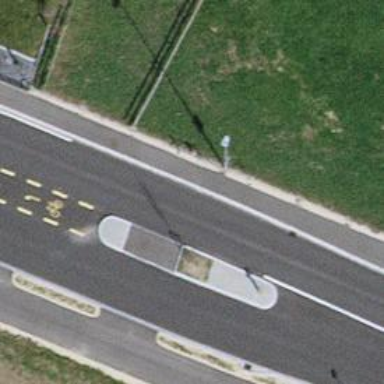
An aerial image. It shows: Unmarked crossing on footway.